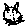
Label: cat